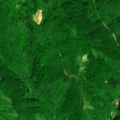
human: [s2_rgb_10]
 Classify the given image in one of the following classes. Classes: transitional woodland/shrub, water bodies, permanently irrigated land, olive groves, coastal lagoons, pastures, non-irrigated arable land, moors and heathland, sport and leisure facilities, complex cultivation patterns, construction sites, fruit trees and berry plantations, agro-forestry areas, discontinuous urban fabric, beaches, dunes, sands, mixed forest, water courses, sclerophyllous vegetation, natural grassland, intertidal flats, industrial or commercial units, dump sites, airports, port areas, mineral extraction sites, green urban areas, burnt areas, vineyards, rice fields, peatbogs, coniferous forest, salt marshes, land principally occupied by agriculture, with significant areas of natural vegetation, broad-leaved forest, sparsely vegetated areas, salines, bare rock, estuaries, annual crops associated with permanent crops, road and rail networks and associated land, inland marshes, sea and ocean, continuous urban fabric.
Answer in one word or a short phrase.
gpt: land principally occupied by agriculture, with significant areas of natural vegetation, broad-leaved forest